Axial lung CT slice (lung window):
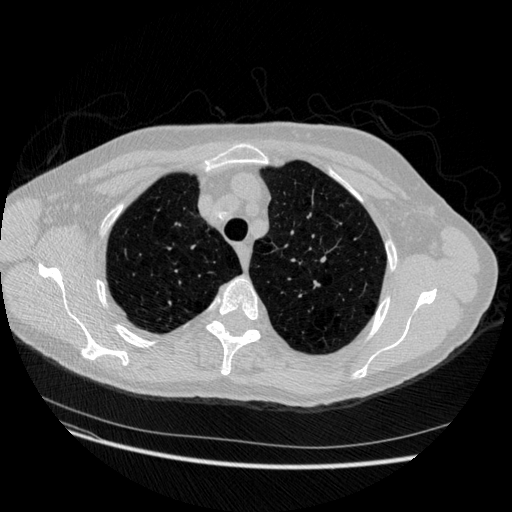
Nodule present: no